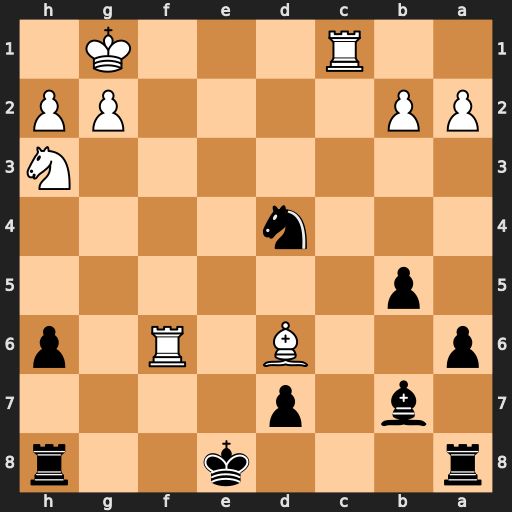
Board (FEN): r3k2r/1b1p4/p2B1R1p/1p6/3n4/7N/PP4PP/2R3K1
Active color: b
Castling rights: kq
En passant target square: -
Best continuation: Ne2+ Kf1 Nxc1